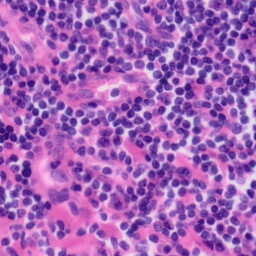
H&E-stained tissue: Tonsil